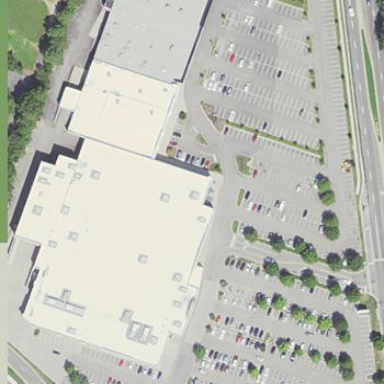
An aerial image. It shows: Retail area.